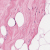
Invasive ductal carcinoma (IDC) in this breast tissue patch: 0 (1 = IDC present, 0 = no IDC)